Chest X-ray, AP view. Patient: 33 years old, sex M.
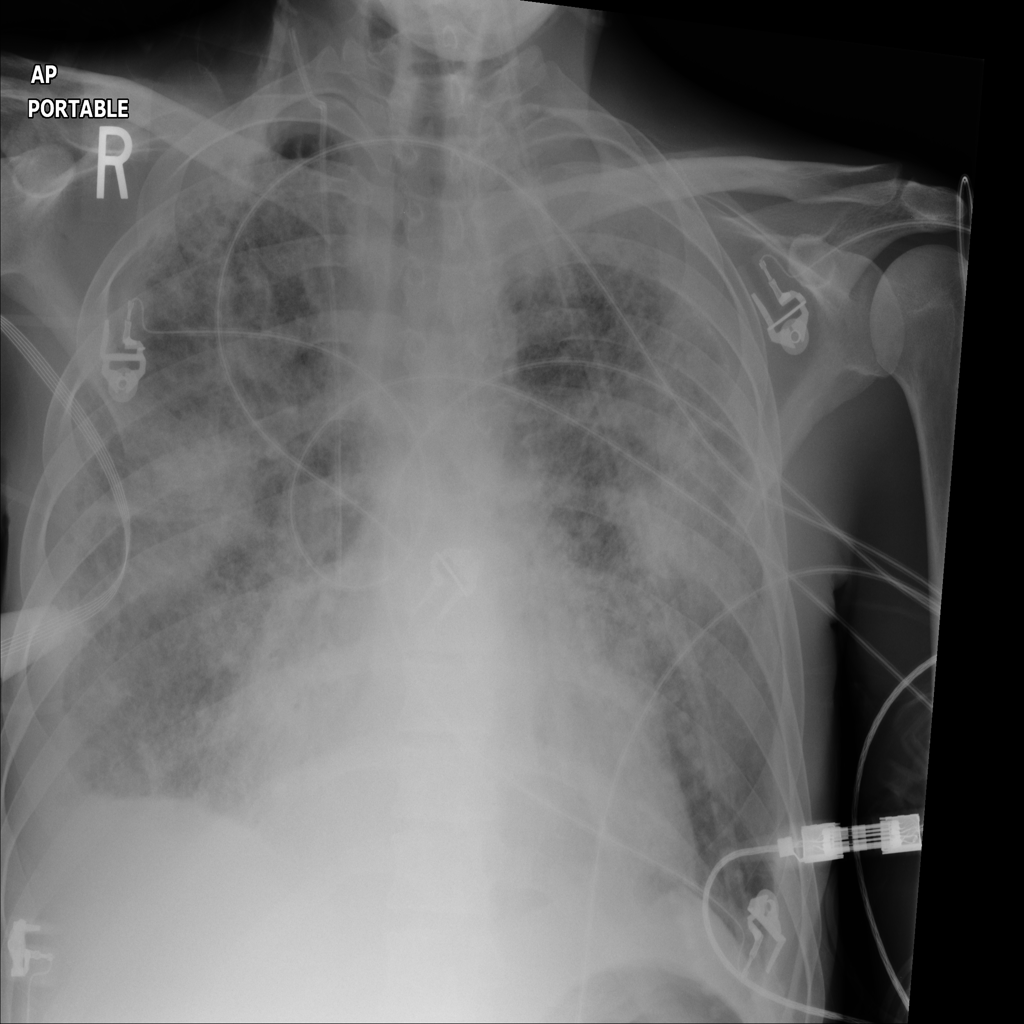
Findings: Pleural_Thickening